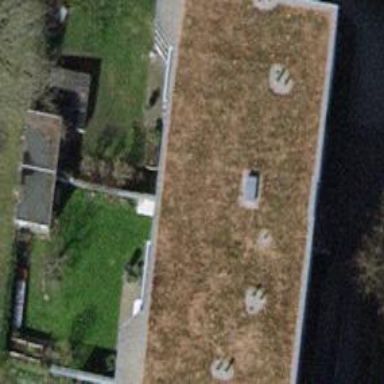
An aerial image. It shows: Flat-roofed apartment building.